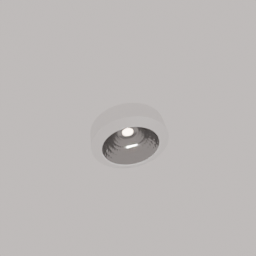
Label: lighting